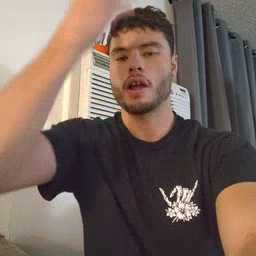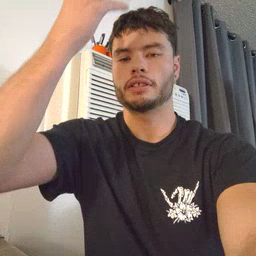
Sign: giraffe